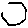
Label: hexagon